Question: Count the number of objects in the diagram.
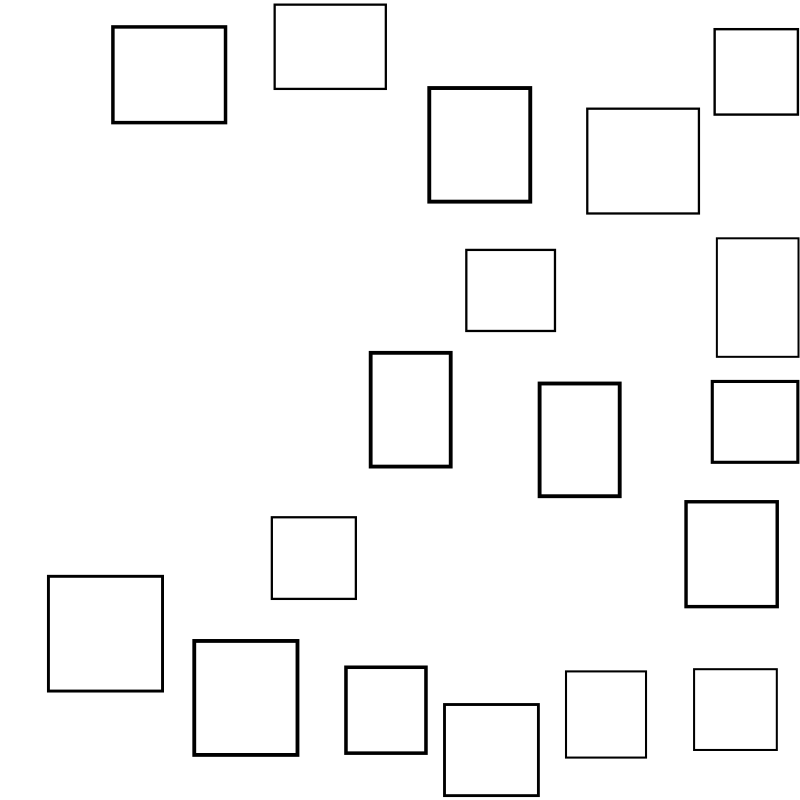
Answer: 18